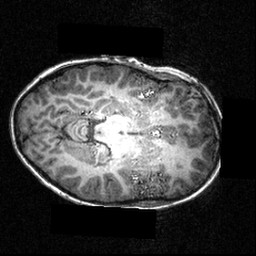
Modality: T1w
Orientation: axial
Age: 12
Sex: male
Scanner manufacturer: siemens
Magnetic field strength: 3.951 T
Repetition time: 1.5 s
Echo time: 0.00335 s